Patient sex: F
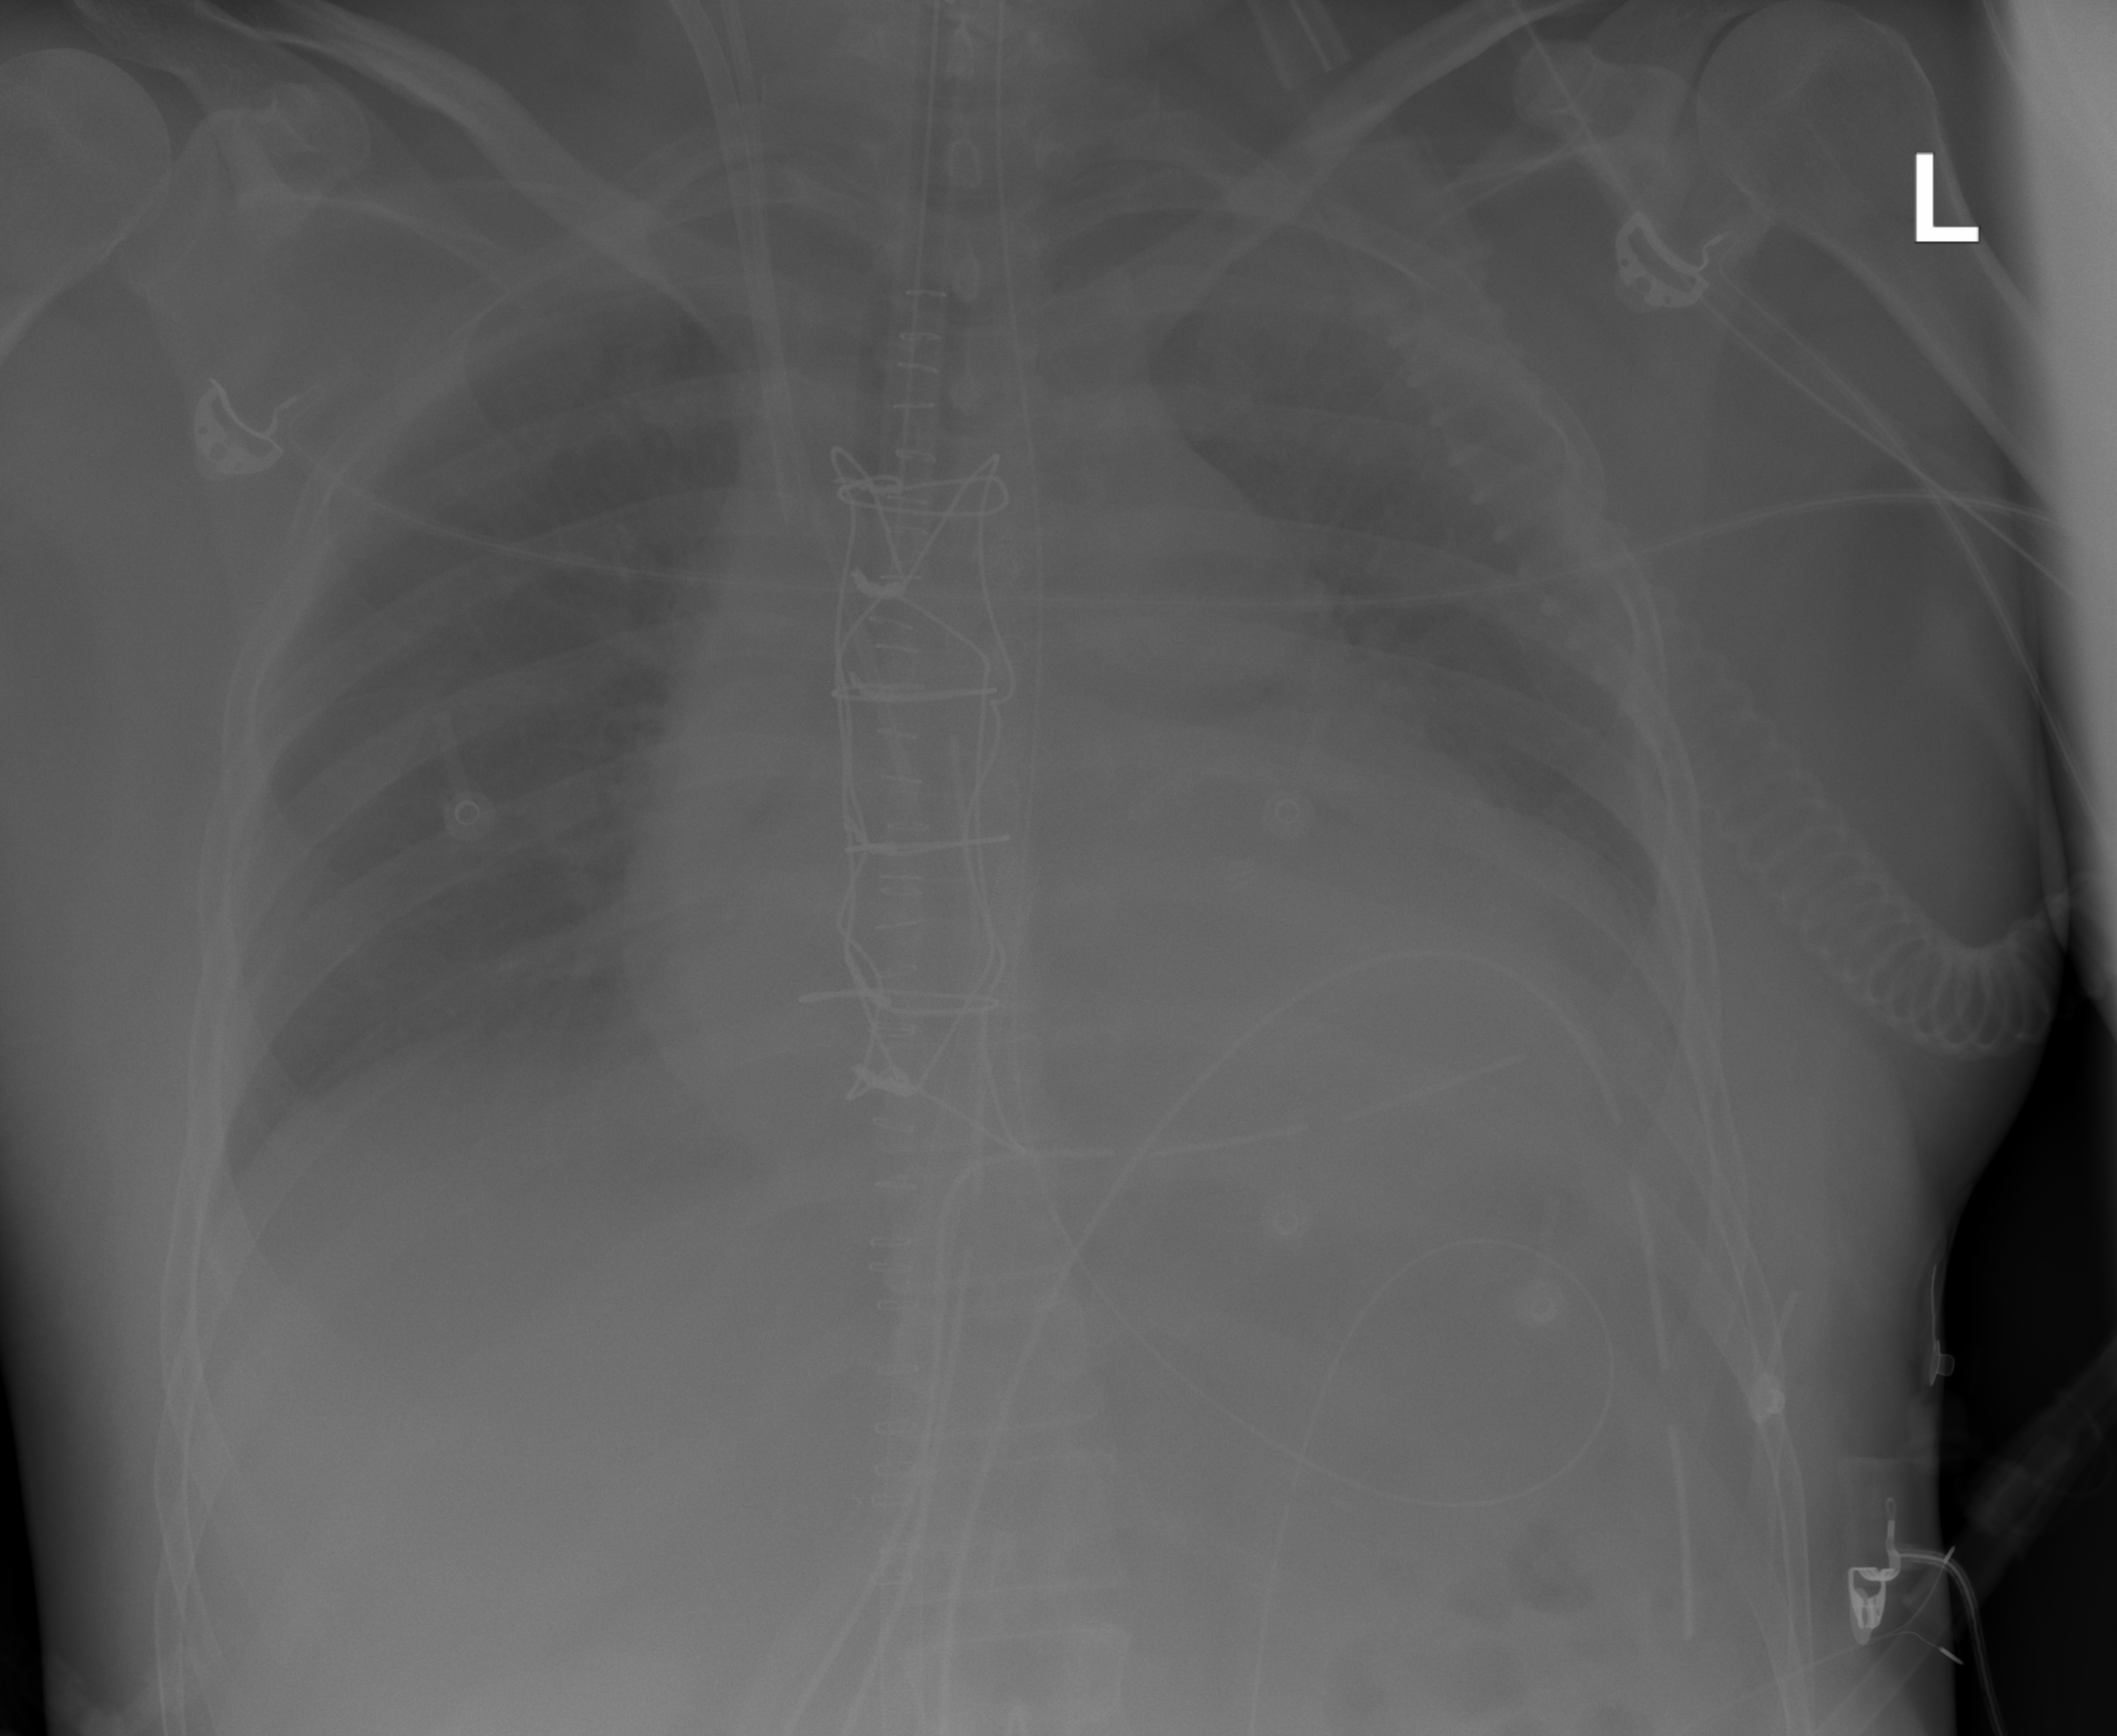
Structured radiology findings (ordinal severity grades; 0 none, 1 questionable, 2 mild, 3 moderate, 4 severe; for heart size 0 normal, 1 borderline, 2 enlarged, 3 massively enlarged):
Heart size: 2
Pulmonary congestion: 3
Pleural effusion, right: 2
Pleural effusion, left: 2
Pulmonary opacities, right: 0
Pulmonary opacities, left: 0
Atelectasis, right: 2
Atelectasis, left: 2